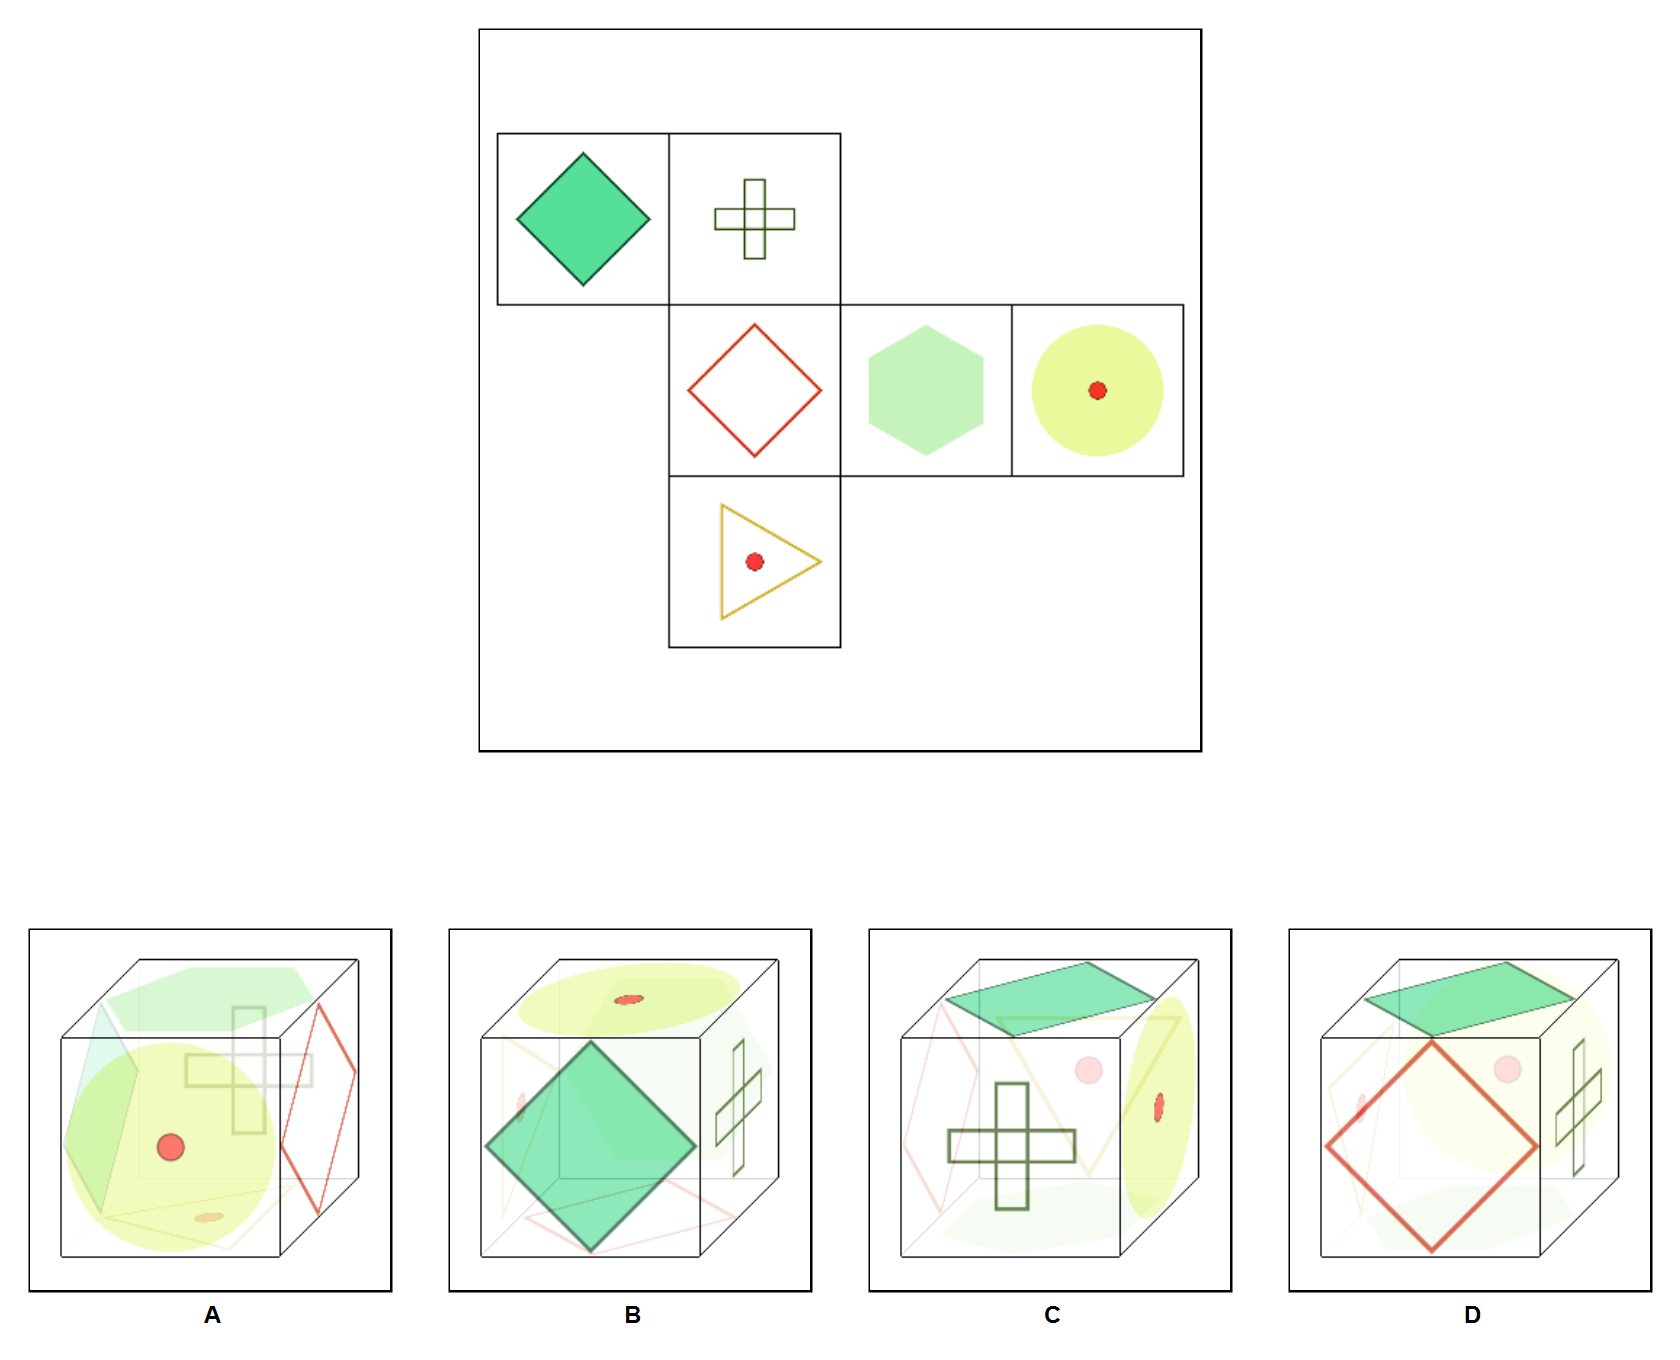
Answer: A